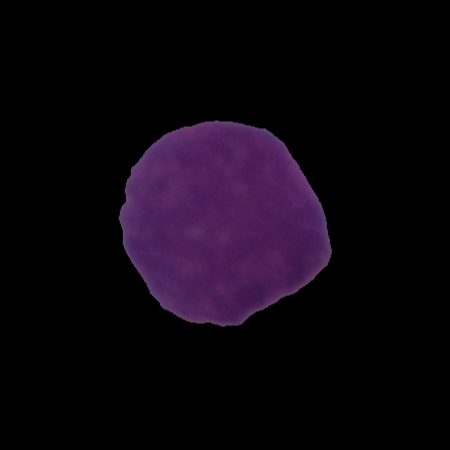
Label: cancer